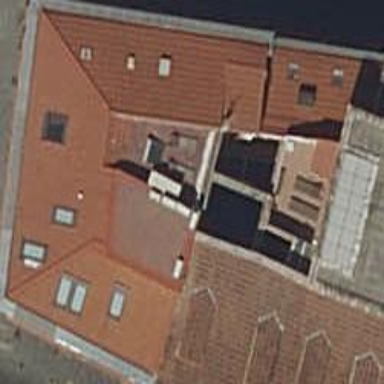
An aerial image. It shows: Cream-colored building with red-brown roof.